Field crop: tomato
Growth stage: 1
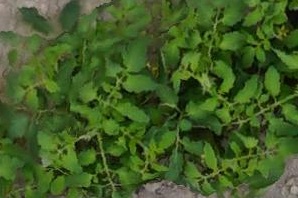
Species: tomato